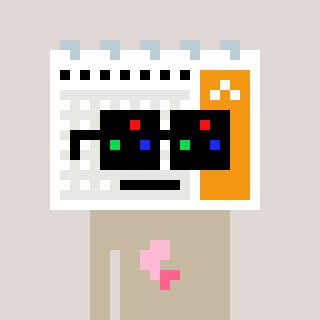
a pixel art character with square black sunglasses, a calendar-shaped head and a bege-colored body on a warm background